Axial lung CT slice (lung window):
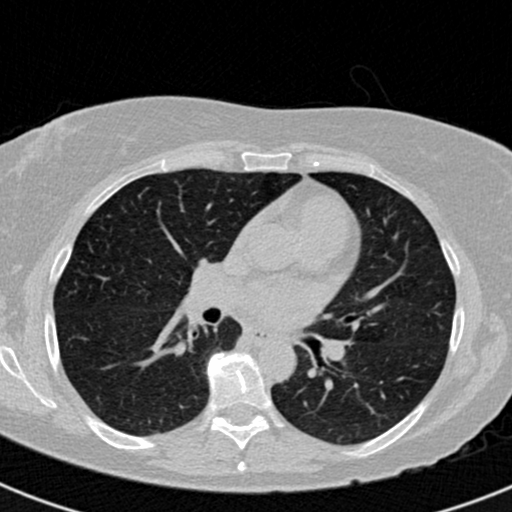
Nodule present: no